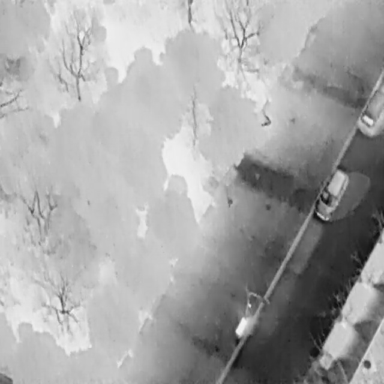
There are two Cars in the infrared image.